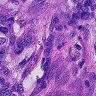
Metastatic tissue present: yes